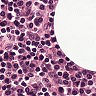
Metastatic tissue present: no